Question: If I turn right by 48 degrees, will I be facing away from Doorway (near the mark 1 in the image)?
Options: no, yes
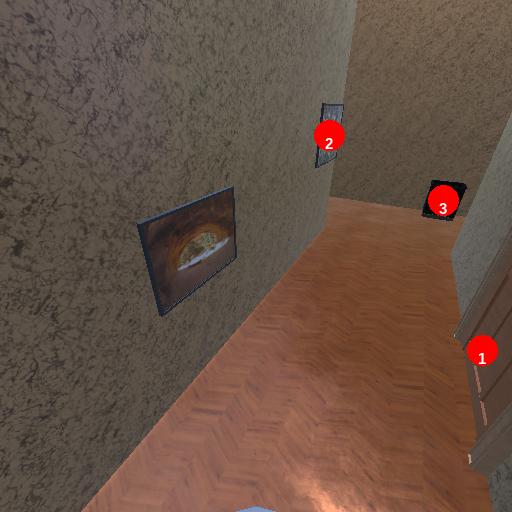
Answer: no